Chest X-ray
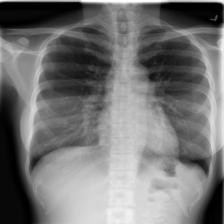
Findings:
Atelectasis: negative
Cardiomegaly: negative
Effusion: negative
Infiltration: negative
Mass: negative
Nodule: negative
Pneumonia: negative
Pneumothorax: negative
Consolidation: negative
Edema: negative
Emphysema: negative
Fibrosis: negative
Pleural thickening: negative
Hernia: negative